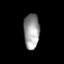
Tissue: prostate
Cell type: T cells
Senescence score: 0.2077
Nuclear area (px): 546
Mean DAPI intensity: 152.775